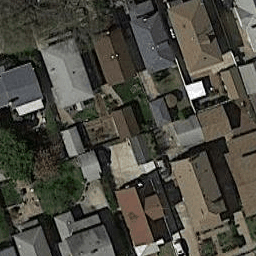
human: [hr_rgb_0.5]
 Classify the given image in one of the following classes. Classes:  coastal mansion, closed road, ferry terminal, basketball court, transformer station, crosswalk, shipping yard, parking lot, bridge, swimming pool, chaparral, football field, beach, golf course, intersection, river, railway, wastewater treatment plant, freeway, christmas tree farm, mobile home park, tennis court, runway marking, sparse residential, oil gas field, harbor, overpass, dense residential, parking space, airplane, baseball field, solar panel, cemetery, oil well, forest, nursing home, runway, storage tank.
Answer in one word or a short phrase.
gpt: dense residential